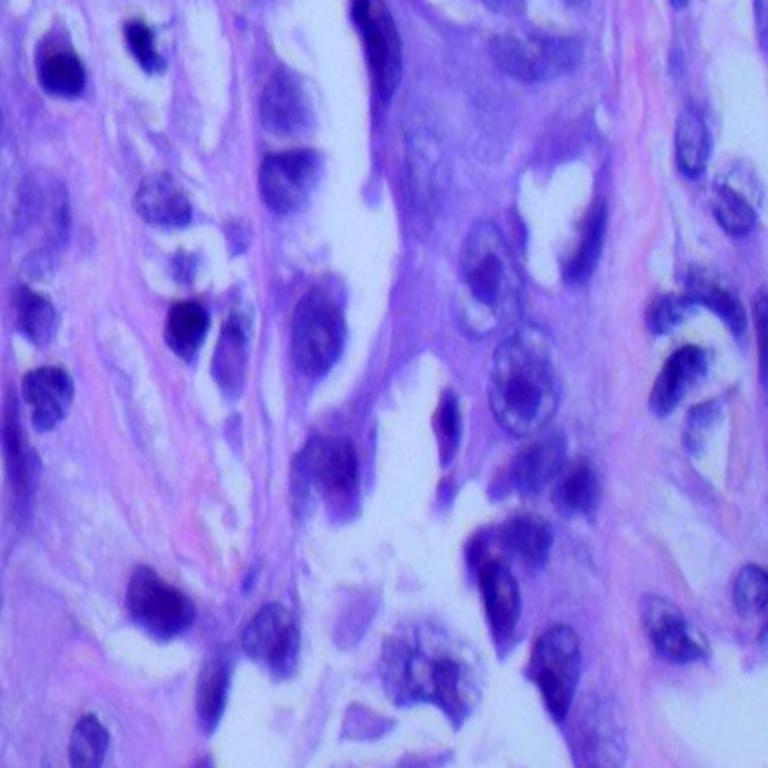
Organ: lung
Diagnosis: adenocarcinomas